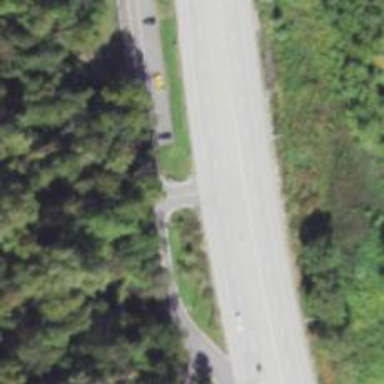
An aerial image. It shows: Asphalt trunk link road.